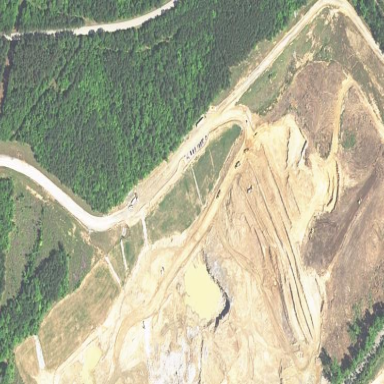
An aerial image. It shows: Quarry area.